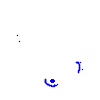
Particle: kaon